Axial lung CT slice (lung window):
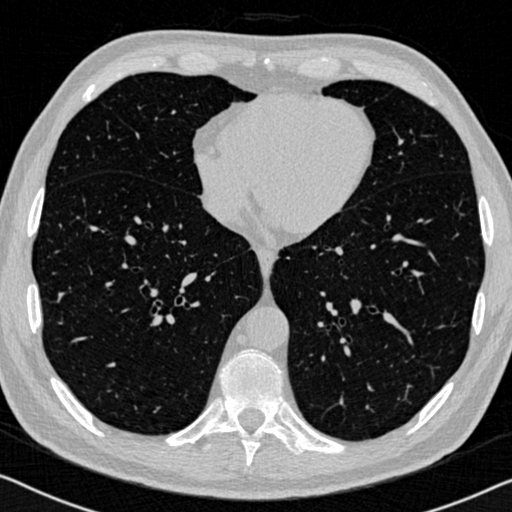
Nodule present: no